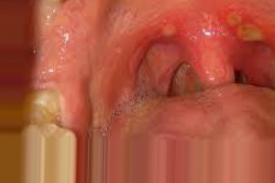
Condition: Mouth Ulcer